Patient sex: M
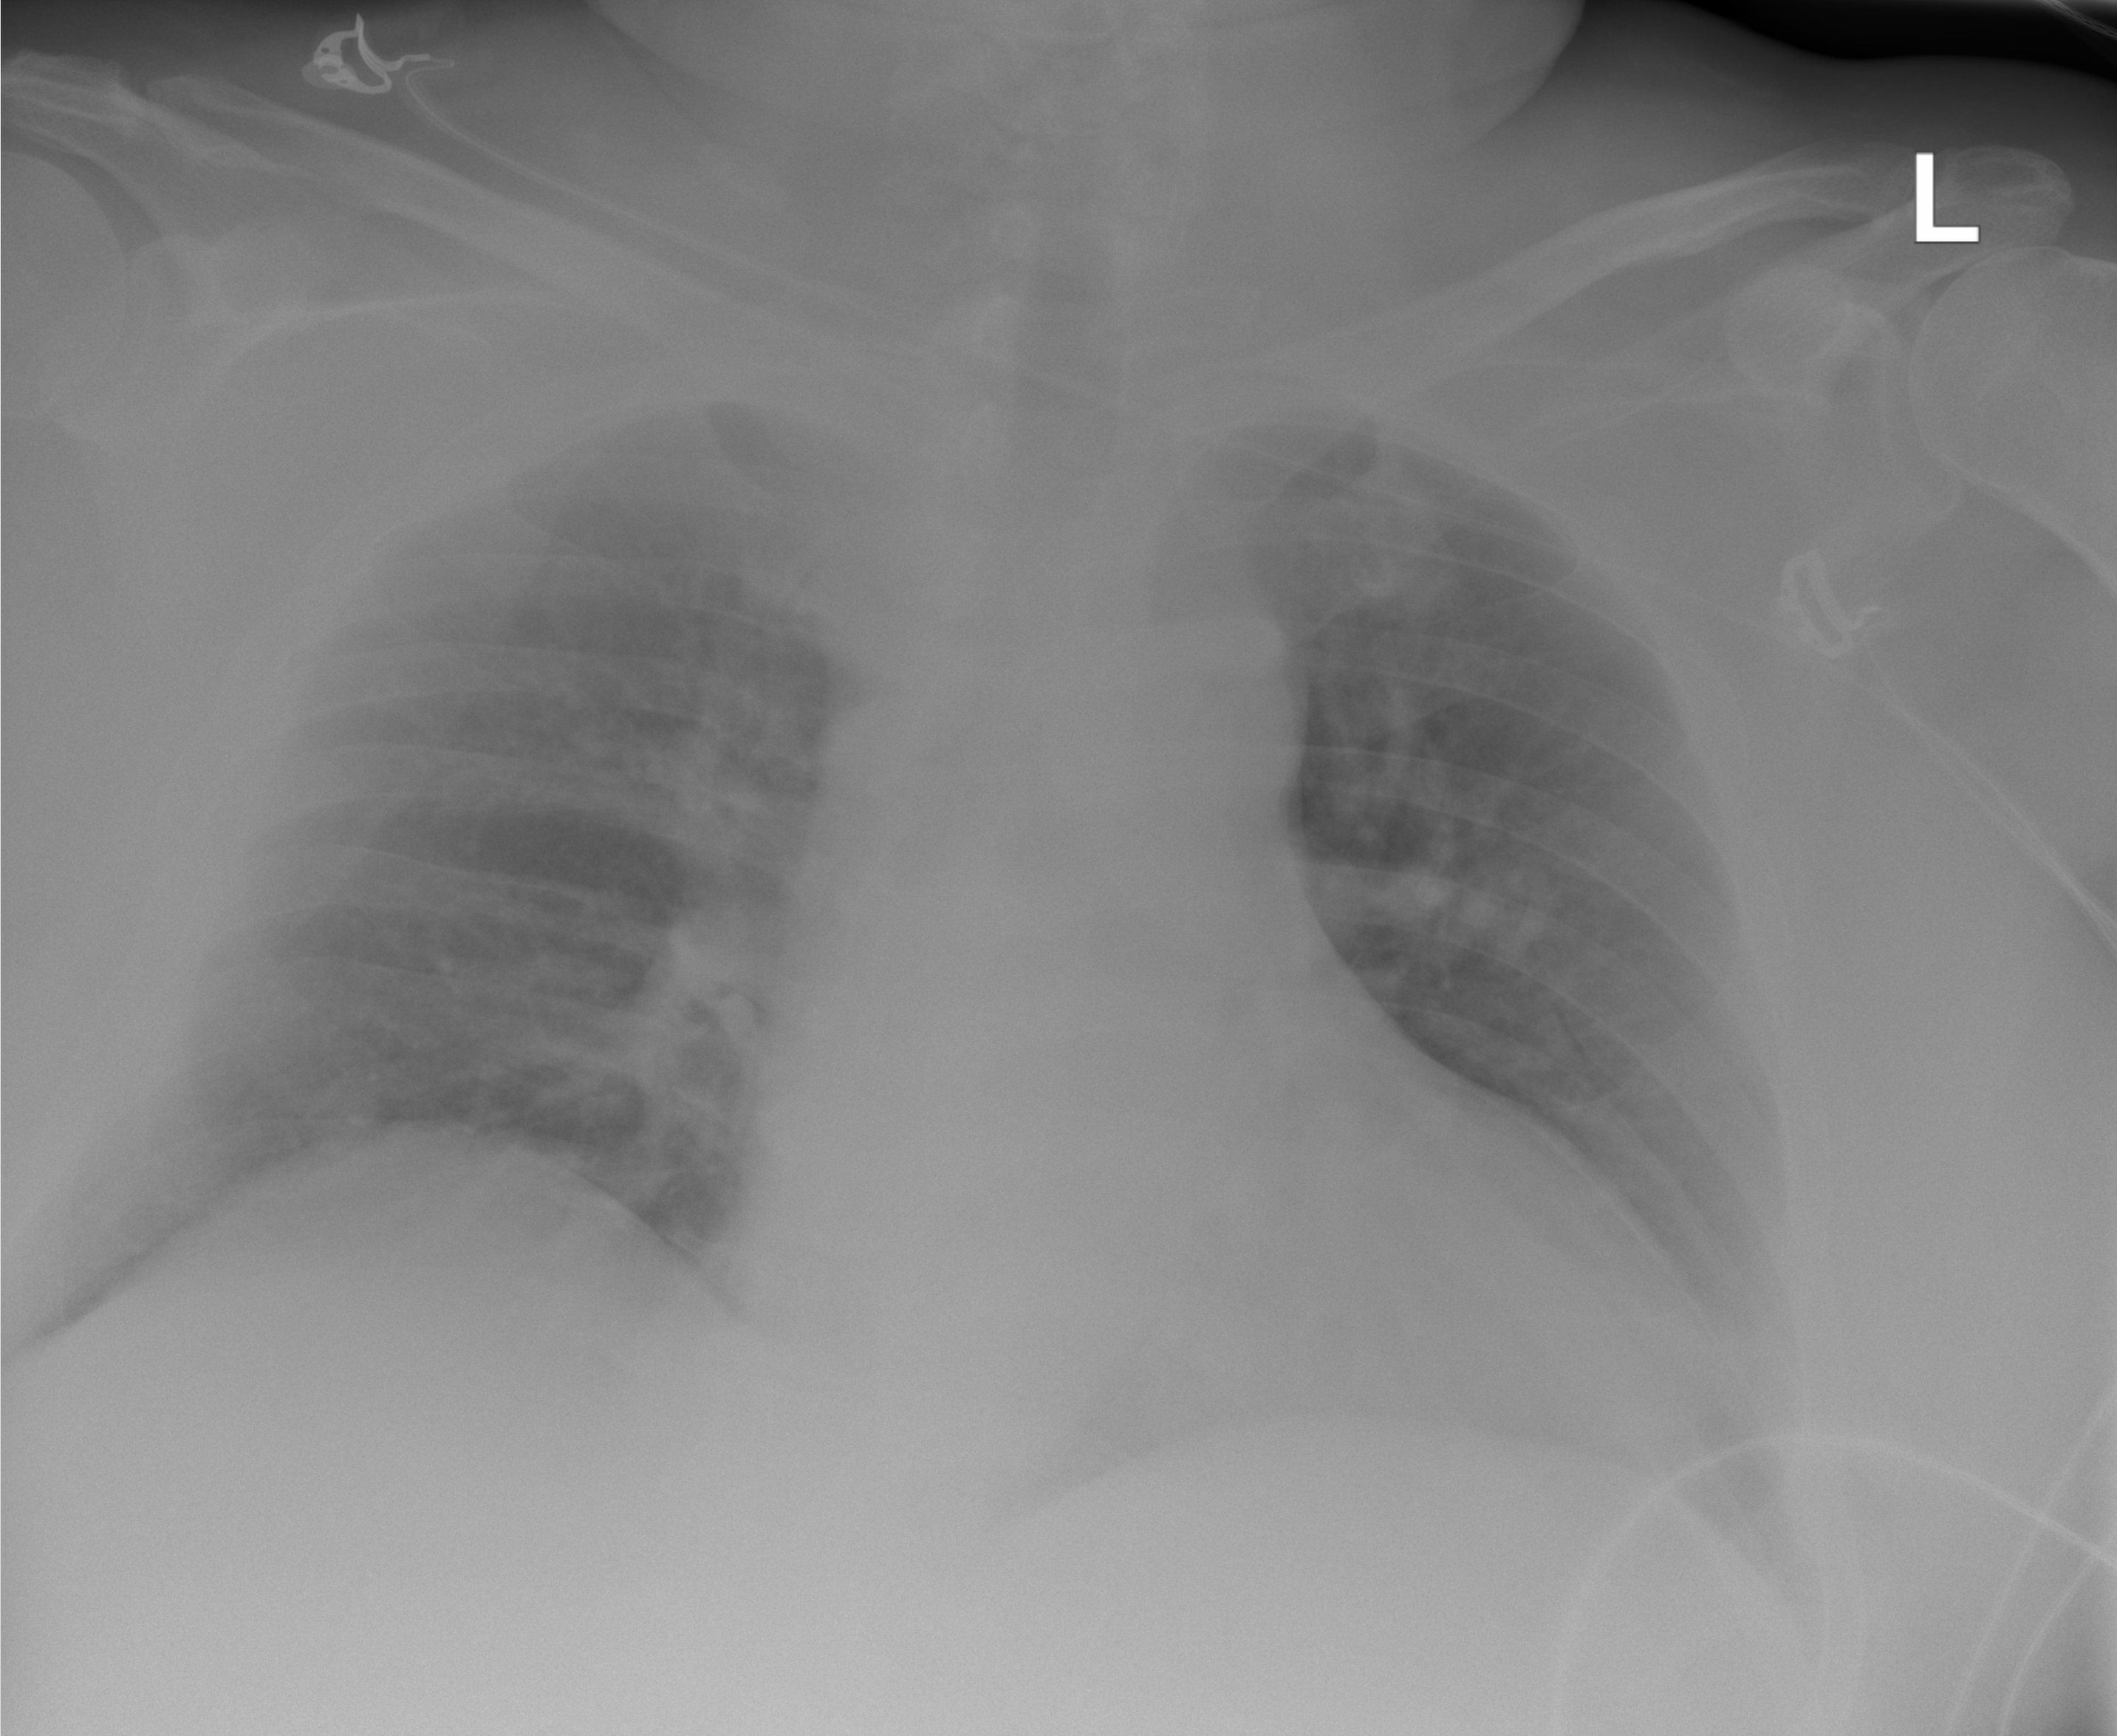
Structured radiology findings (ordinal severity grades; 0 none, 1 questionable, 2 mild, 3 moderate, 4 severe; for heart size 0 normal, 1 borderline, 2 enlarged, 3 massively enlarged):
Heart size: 2
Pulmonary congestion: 2
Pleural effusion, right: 0
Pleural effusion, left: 0
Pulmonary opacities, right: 0
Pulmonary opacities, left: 0
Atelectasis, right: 0
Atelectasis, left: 0